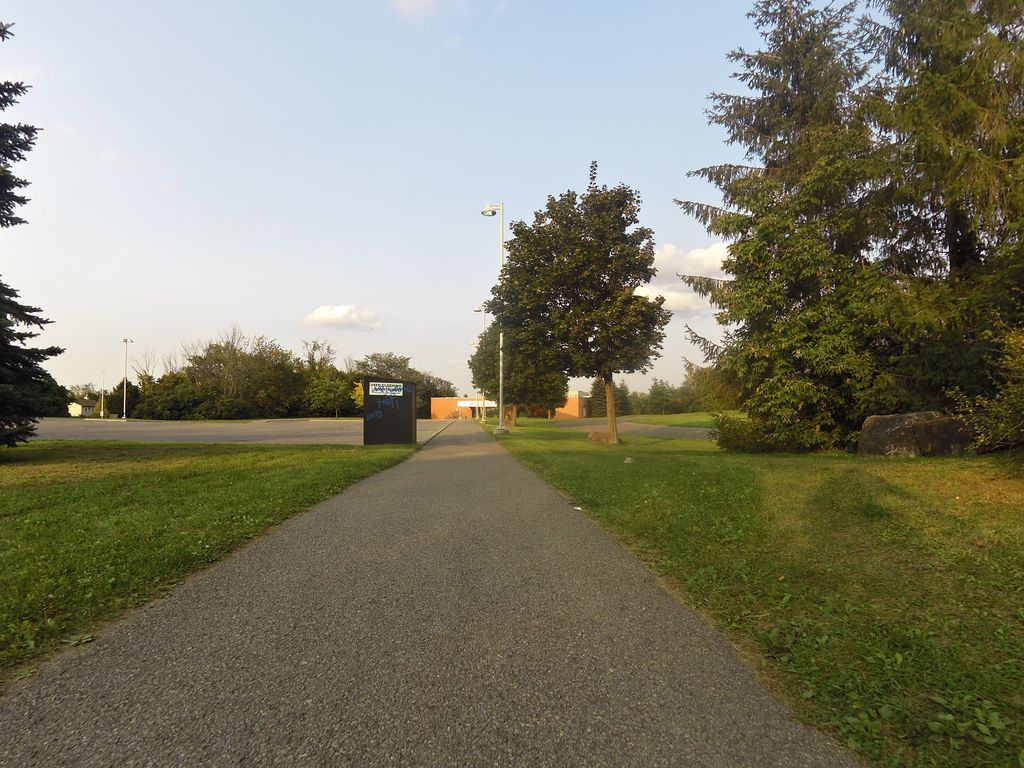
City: ottawa-gatineau